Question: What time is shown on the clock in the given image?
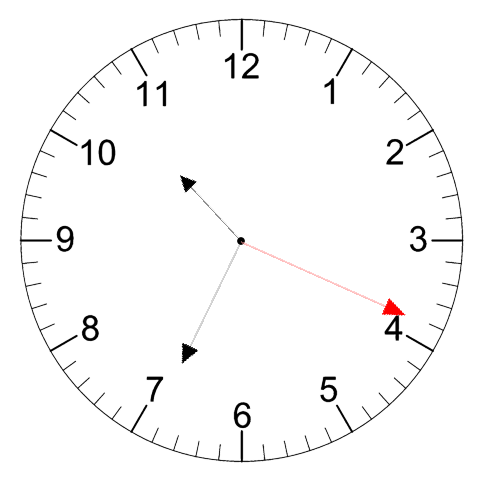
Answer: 10:34:19